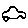
Label: car